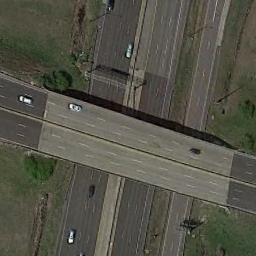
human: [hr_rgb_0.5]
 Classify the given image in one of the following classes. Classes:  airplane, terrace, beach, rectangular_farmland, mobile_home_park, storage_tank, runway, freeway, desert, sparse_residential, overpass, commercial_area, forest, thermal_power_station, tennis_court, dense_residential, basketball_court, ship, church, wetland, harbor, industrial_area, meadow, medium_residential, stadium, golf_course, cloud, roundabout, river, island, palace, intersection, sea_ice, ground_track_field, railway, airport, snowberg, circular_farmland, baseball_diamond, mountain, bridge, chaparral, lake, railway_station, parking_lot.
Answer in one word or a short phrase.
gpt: overpass